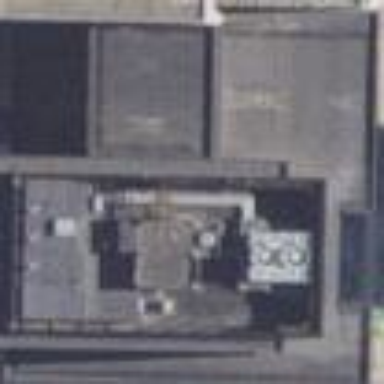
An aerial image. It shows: Office building.